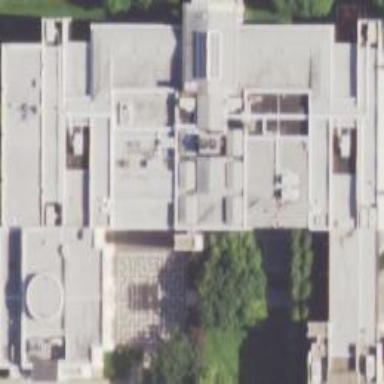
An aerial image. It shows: Museum building.